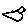
Label: bird